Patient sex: F
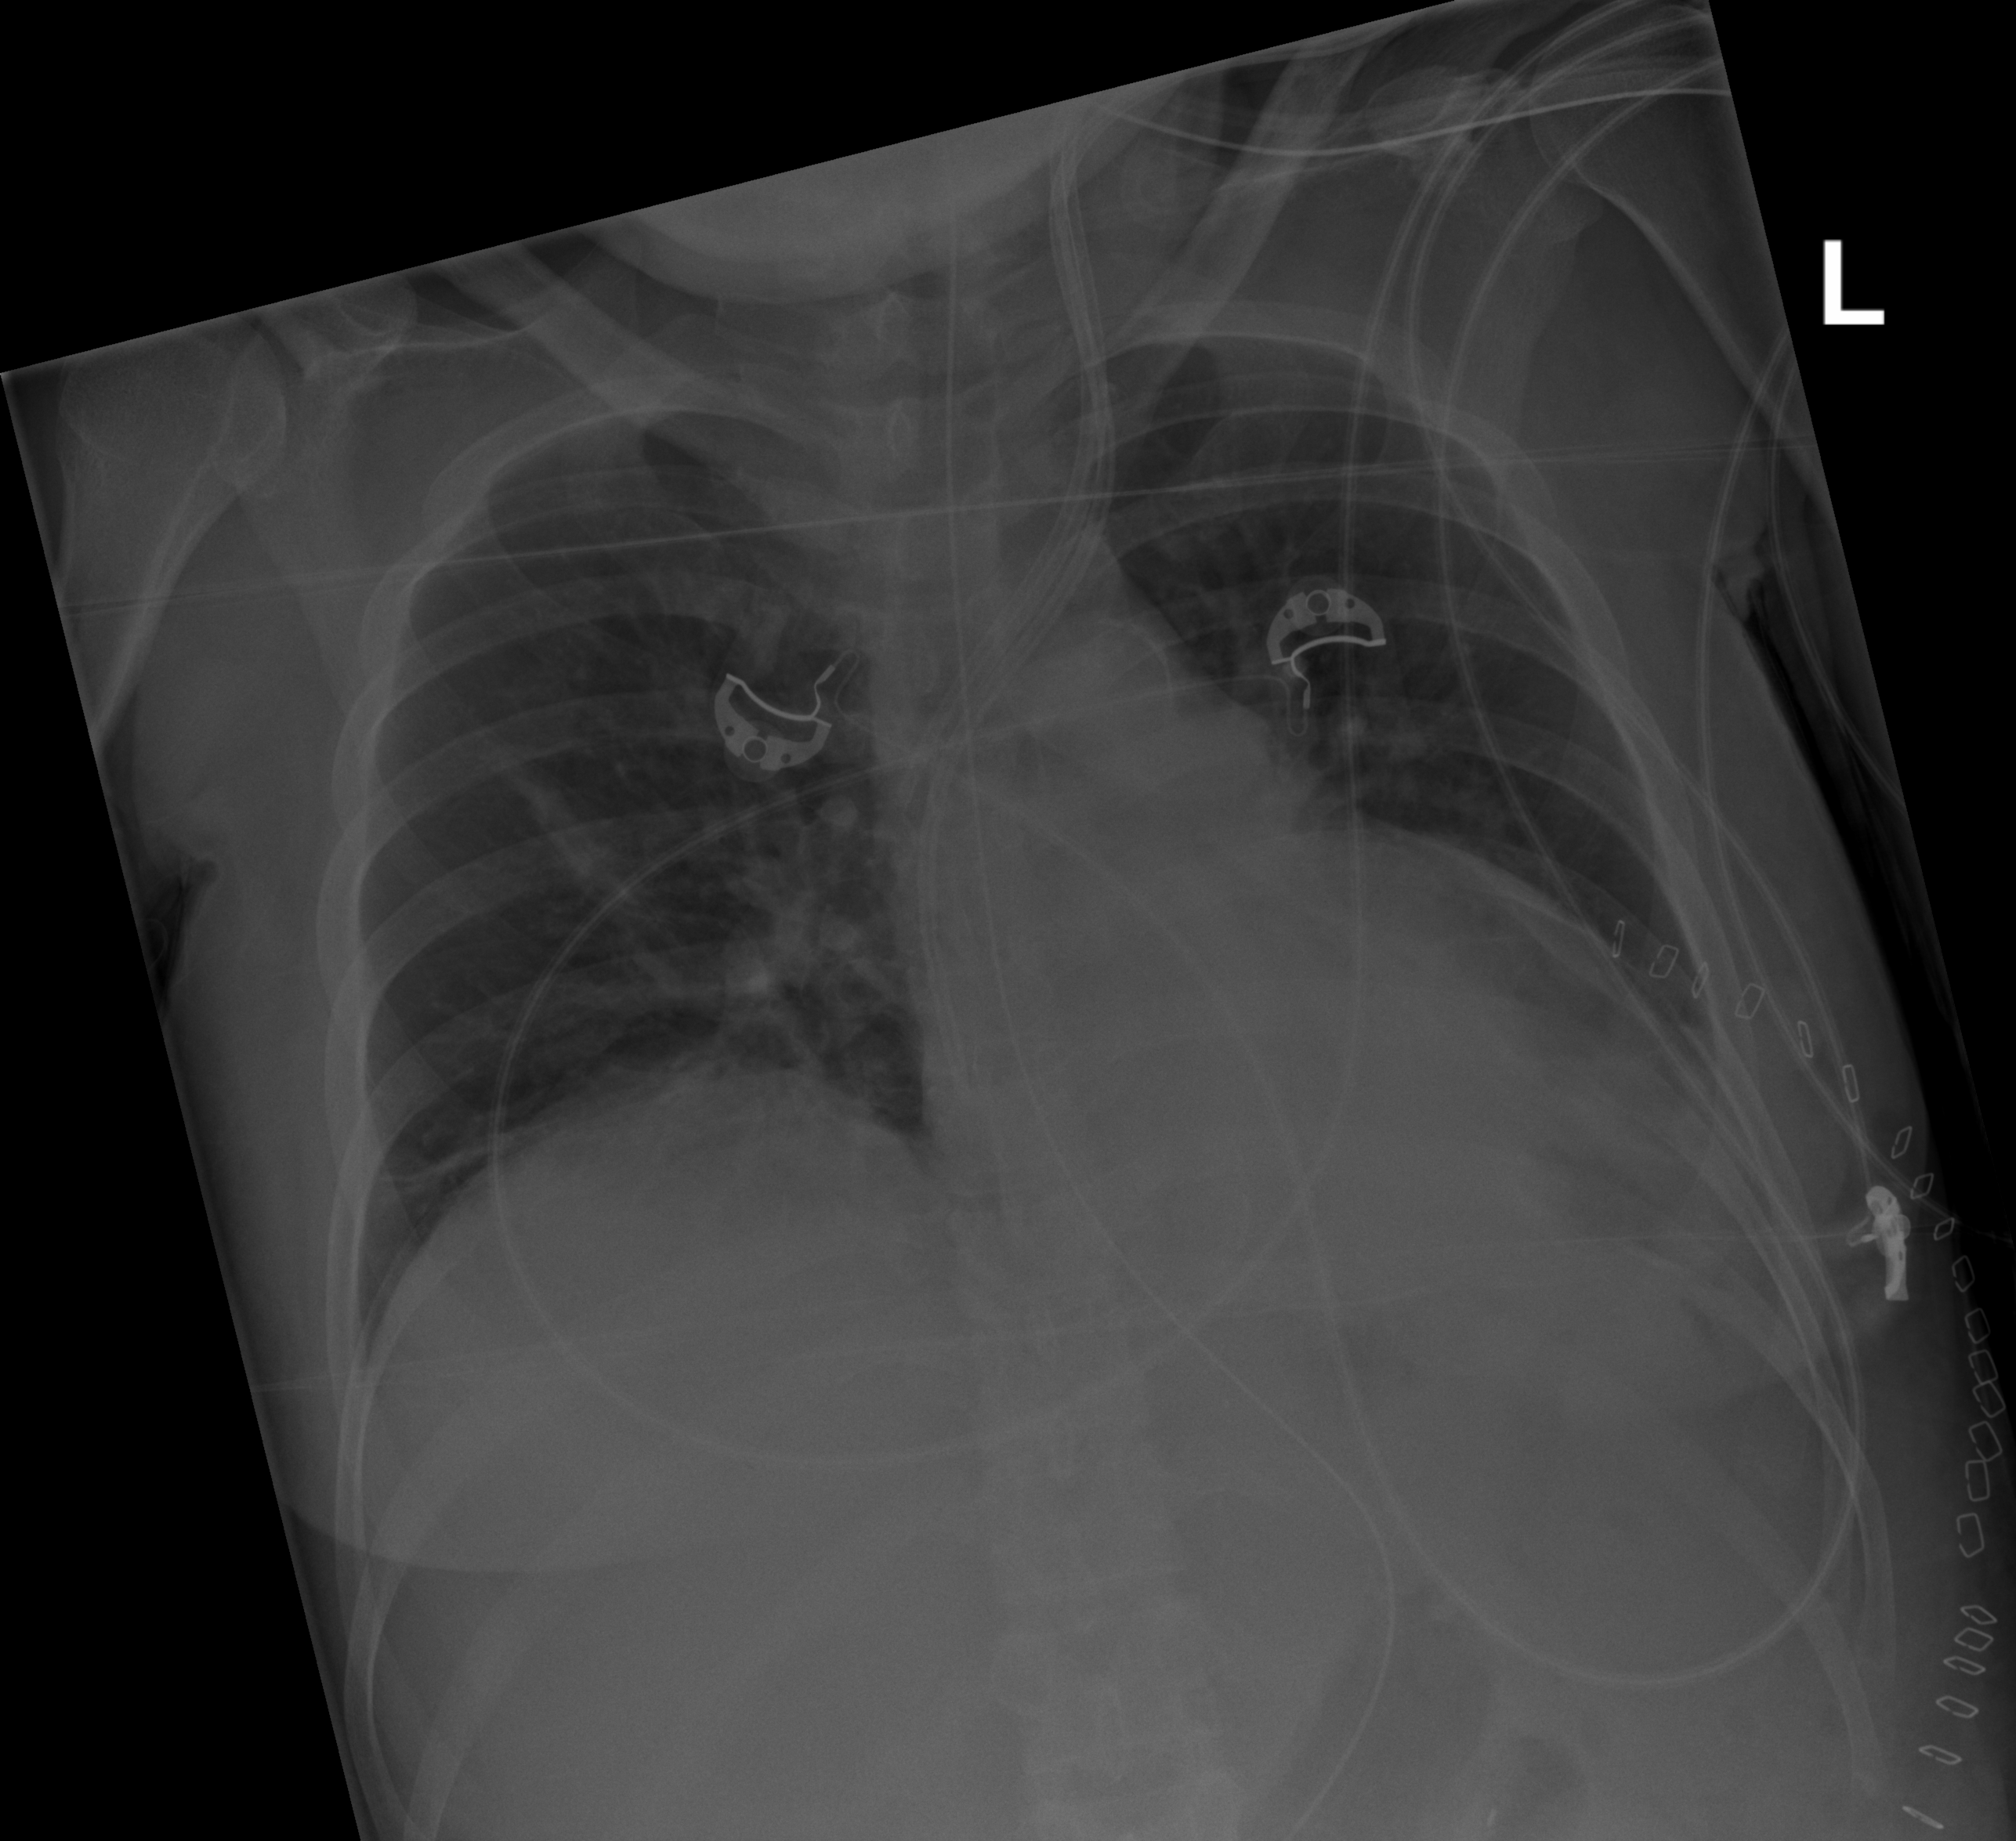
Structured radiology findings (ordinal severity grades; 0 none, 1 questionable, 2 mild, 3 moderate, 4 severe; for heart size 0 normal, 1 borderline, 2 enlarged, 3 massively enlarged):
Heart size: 2
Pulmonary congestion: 0
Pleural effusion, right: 0
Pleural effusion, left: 0
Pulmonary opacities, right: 0
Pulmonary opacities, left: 0
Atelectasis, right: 2
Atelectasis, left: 0